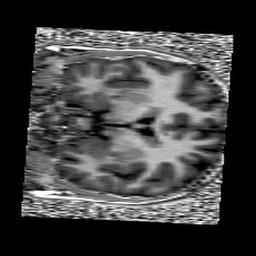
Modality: UNIT1
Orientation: coronal
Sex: female
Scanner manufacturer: siemens
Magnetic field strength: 3 T
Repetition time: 5 s
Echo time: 0.00368 s